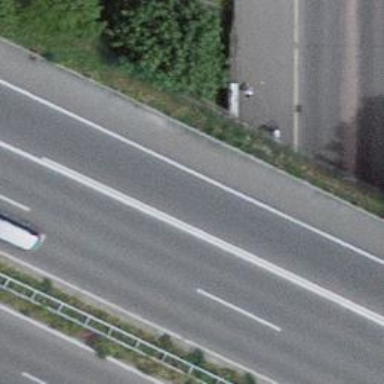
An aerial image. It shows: Bridge with asphalt surface. It is part of the trunk link highway.